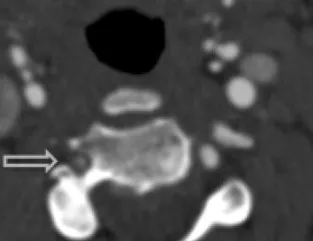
(A-D) Successive CT with IV-contrast images (0.75 mm) depicting a segment of non-opacification within the right vertebral artery and a normal vertebral canal at level C3, which suggests that the stenosis is not related to vascular hypoplasia within that area.
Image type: radiology (ct)